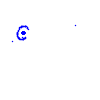
Particle: kaon